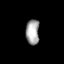
Tissue: lung
Cell type: Epithelial cells
Senescence score: 0.2255
Nuclear area (px): 331
Mean DAPI intensity: 165.35